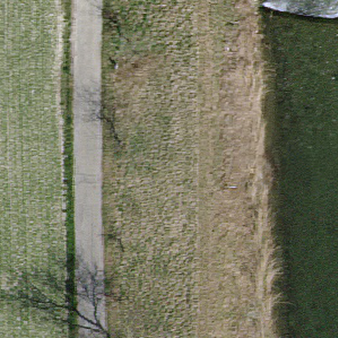
Label: other